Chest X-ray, AP view. Patient: 76 years old, sex M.
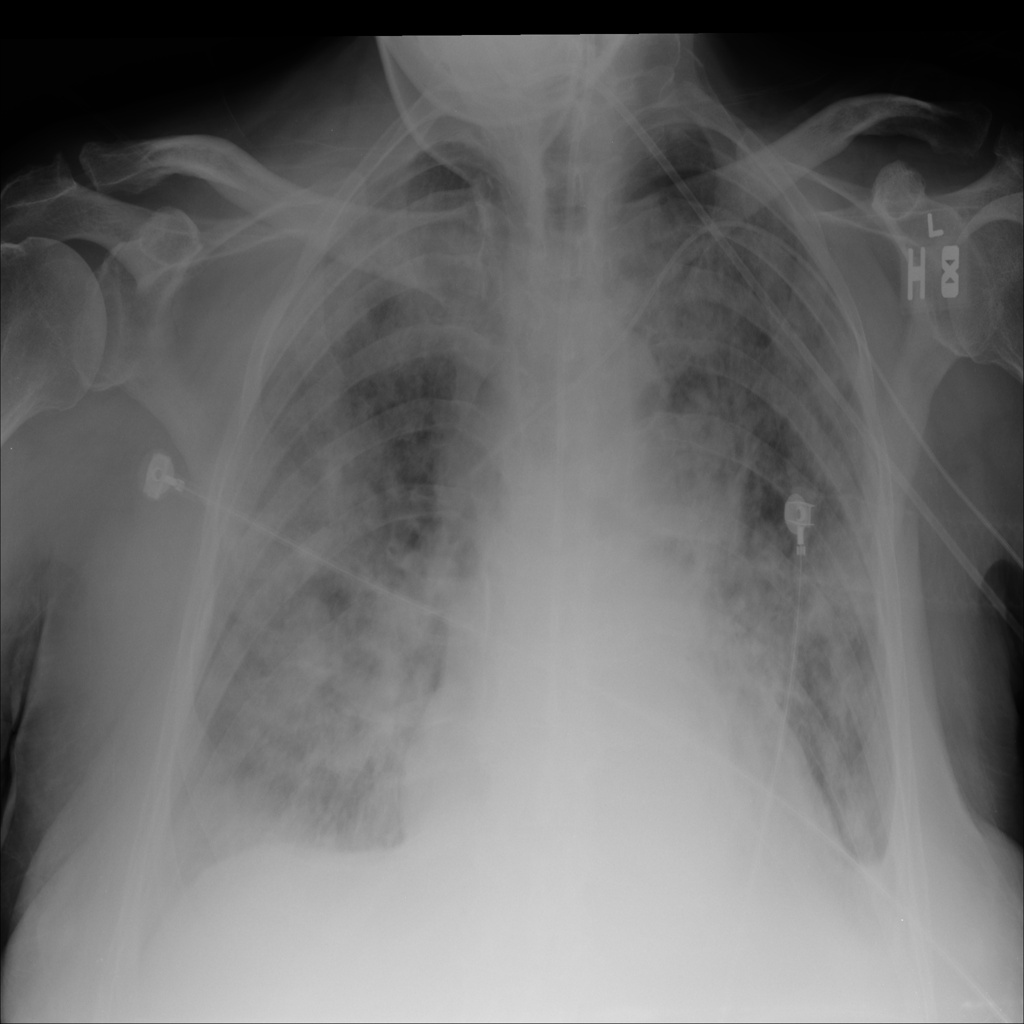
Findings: Effusion, Infiltration